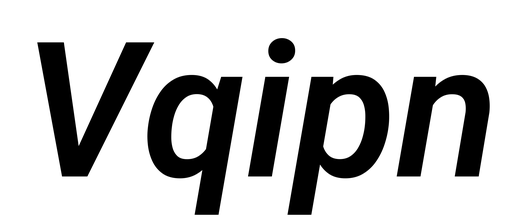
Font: Roboto-Italic_SemiBold_Italic